Field crop: maize
Growth stage: 2
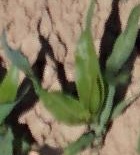
Species: maize